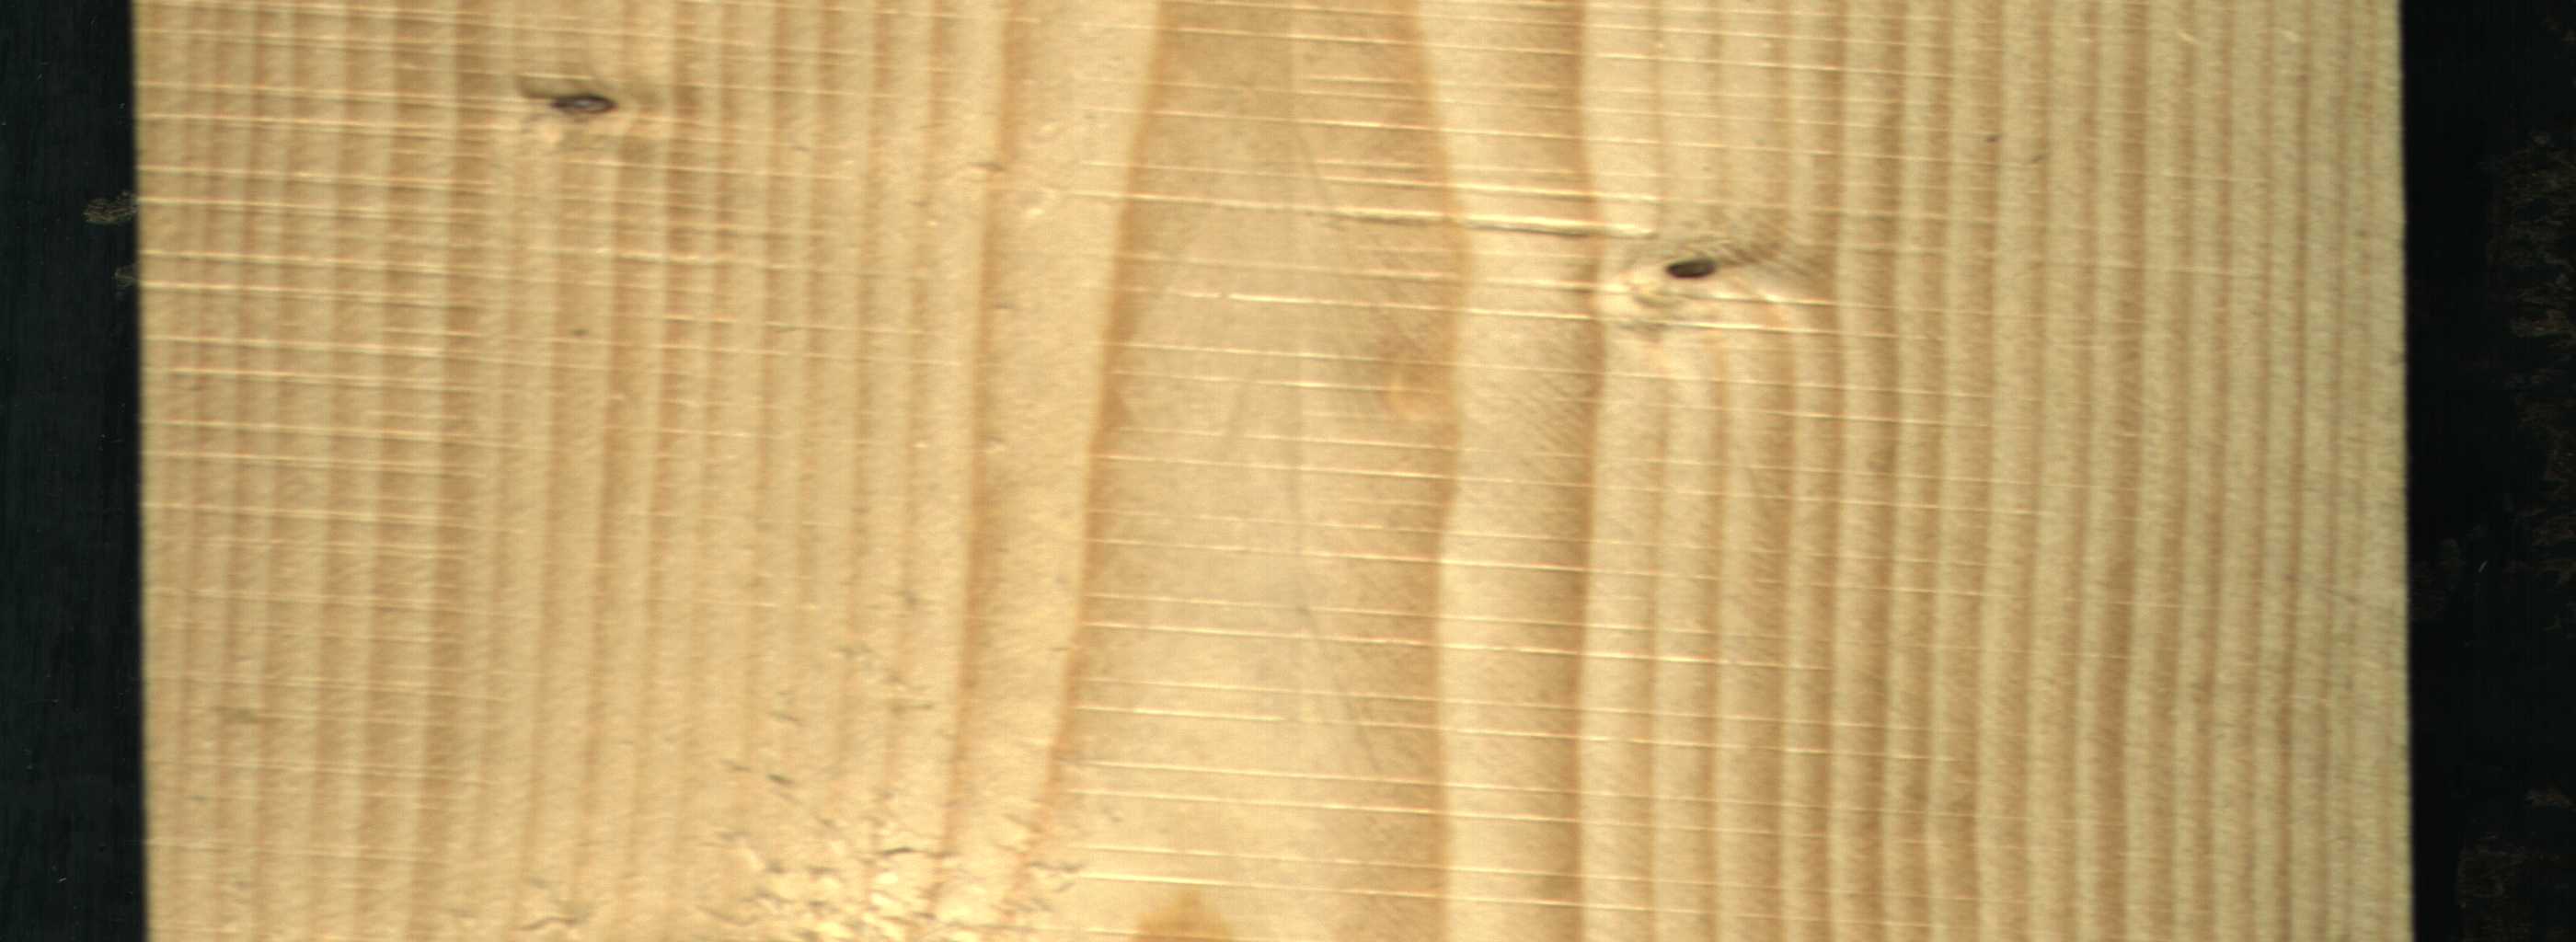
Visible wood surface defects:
Dead_Knot
Live_Knot
Live_Knot